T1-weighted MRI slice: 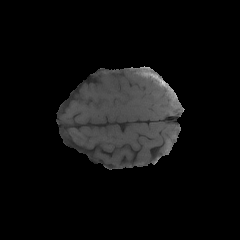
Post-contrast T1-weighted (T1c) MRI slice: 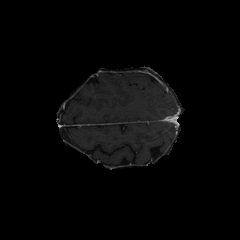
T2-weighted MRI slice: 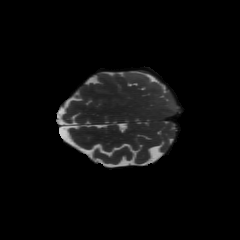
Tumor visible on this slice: yes